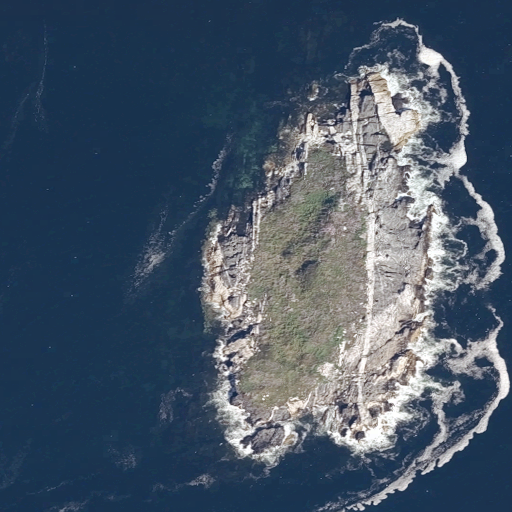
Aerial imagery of island in Maine named Inner Island containing open water, barren land, and grassland